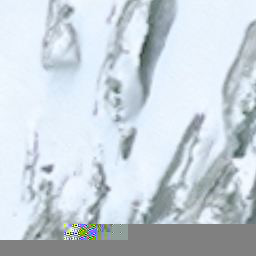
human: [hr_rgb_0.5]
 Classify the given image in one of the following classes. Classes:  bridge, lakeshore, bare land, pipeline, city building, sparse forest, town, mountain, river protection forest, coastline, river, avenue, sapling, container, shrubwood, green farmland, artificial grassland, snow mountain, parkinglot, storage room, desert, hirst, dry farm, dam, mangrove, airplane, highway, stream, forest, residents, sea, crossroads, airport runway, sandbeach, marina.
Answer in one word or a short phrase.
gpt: snow mountain